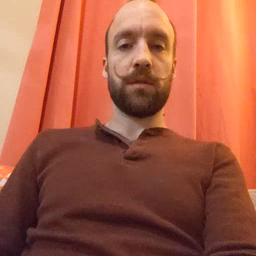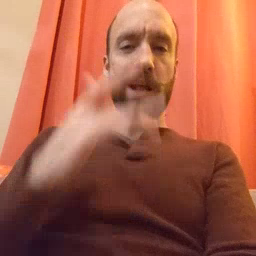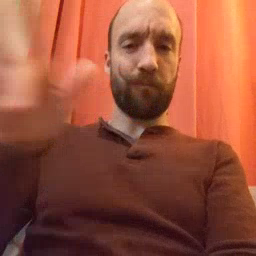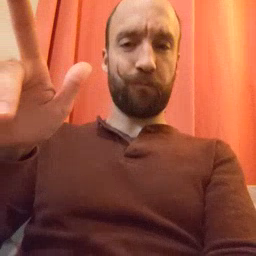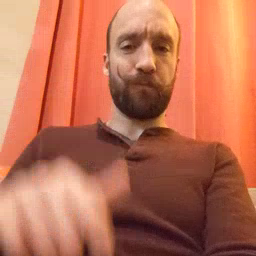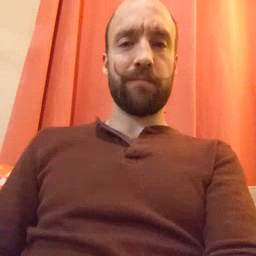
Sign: empty